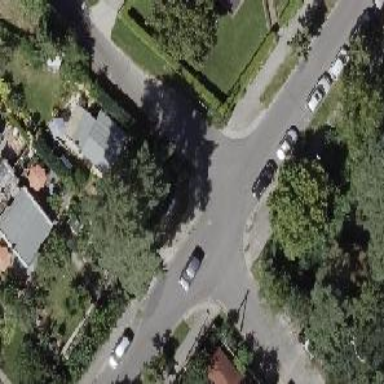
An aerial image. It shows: Residential road with asphalt surface. There are separate sidewalks on both sides of the road.